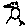
Label: bird